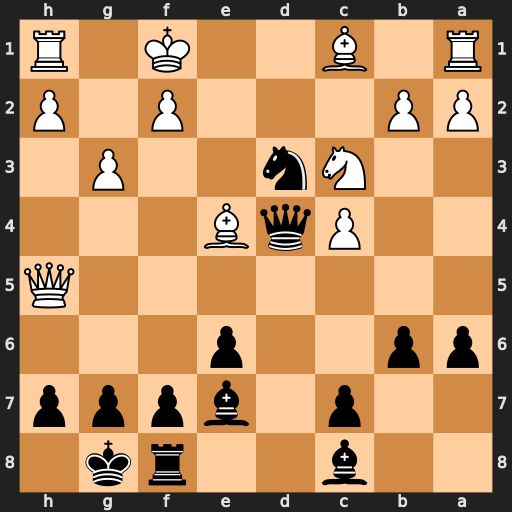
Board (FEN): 2b2rk1/2p1bppp/pp2p3/7Q/2PqB3/2Nn2P1/PP3P1P/R1B2K1R
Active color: b
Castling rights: -
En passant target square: -
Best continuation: Qxf2#